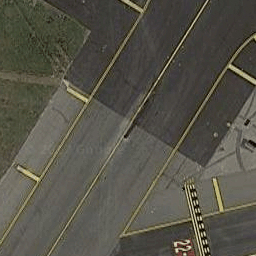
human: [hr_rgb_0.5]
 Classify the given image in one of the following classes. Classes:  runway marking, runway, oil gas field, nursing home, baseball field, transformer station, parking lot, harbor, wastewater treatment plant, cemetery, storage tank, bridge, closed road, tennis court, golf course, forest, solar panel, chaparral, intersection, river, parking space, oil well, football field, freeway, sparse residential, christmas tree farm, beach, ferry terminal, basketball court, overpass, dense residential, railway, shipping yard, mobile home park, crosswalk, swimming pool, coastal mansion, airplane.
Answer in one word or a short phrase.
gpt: runway marking